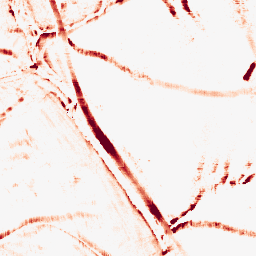
Category: morphological
Decomposition family: morphological_square
Decomposition parameters: operation: opening
size: 10
Upsampling method: bicubic_16x
Upsampling parameters: scale: 16
Upsampling scale: 16